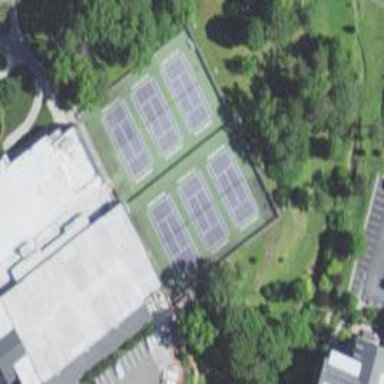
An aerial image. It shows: Tennis court on the leisure land pitch.